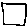
Label: square